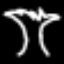
Label: palm tree